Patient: sex M, age 43
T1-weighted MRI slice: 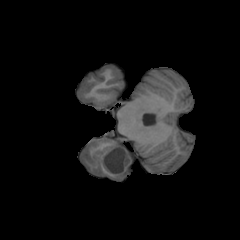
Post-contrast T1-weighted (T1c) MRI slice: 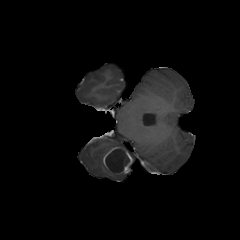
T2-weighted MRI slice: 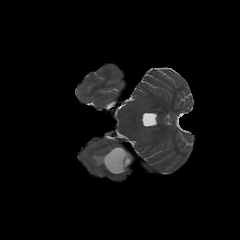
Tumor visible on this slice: yes
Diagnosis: Glioblastoma, IDH-wildtype
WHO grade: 4